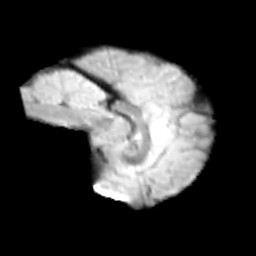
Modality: T2w
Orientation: sagittal
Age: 13
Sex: male
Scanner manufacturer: siemens
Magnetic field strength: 3 T
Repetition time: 3.8 s
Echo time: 0.07 s